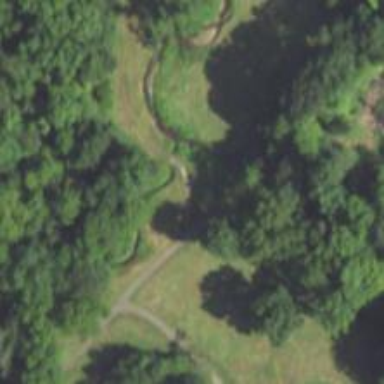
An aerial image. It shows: Path designed for golf carts.